Question: I have the following database scheme on MySQL and I would like to retrieve all elements for a speciic id.

So for instance, I would like to retrieve cities, categories, departments linked to the coupon_id=1 (and other fields).
I wrote the following SQL query but unfortunatelly could not get the desired result.
'''
SELECT cc_coupon.id_coupon as idCoupon,
cc_coupon.condition_coupon,
cc_coupon.description,
cc_coupon.type_coupon,
cc_coupon_by_categorie.id_categorie,
cc_categorie.categorie as category,
cc_annonceur.raison_sociale,
cc_coupon_active_in_cities.id_ville as ville_slug,
cc_villes_france.ville_slug,
cc_villes_france.ville_nom_departement,
cc_villes_france.ville_departement
FROM cc_coupon,
cc_coupon_by_categorie,
cc_categorie,
cc_annonceur,
cc_coupon_active_in_cities,
cc_coupon_active_in_departments,
cc_villes_france
WHERE cc_coupon.id_coupon = cc_coupon_by_categorie.id_coupon
and cc_categorie.id_categorie = cc_coupon_by_categorie.id_categorie
and cc_coupon.id_annonceur = cc_annonceur.id_annonceur
and cc_coupon.id_coupon = cc_coupon_active_in_cities.id_coupon
and cc_villes_france.id_ville = cc_coupon_active_in_cities.id_ville
and cc_villes_france.ville_departement = cc_coupon_active_in_departments.ville_departement
and cc_coupon.id_coupon = 1
and cc_coupon_active_in_cities.id_coupon = 1
and cc_coupon_active_in_departments.id_coupon = 1
'''
Thanks for your help.
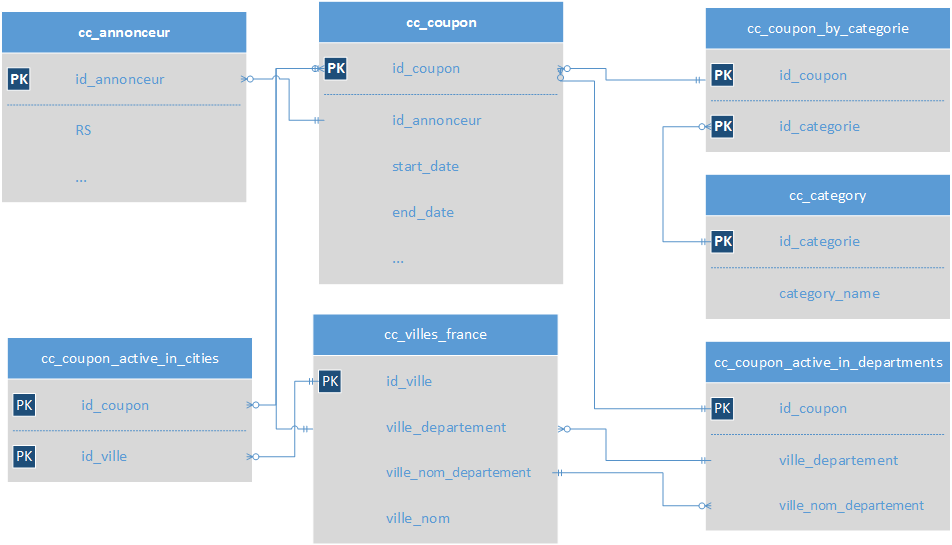
Answer: I think you should use the 'on' and not 'where' when you want to join two tables. When you want to specify other conditions use 'where' clause.